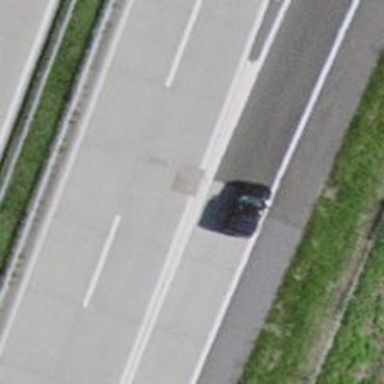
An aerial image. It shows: Asphalt motorway link.